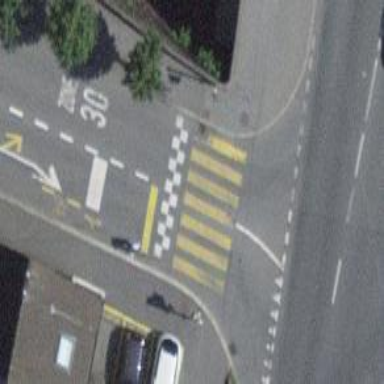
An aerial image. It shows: Crossing with zebra traffic signals.